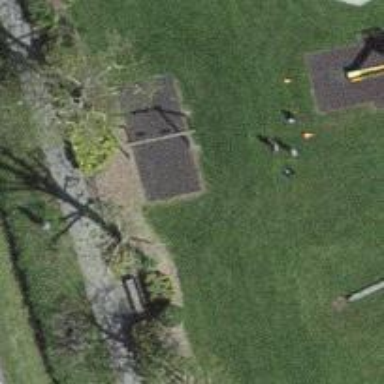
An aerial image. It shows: Playground featuring swings.